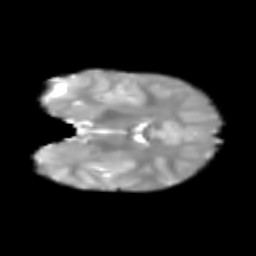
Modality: T2w
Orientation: coronal
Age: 6
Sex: female
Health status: healthy